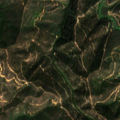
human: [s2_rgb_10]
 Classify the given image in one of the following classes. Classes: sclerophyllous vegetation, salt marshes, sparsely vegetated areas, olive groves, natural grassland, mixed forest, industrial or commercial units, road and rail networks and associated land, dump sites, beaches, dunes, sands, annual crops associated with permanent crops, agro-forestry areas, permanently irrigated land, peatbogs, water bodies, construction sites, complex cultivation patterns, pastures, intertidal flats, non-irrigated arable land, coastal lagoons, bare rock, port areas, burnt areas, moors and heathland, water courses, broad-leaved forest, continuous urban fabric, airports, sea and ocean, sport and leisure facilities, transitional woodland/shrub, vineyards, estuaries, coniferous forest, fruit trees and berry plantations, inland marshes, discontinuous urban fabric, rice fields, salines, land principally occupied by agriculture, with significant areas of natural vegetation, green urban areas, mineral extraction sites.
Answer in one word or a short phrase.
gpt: broad-leaved forest, sclerophyllous vegetation, transitional woodland/shrub